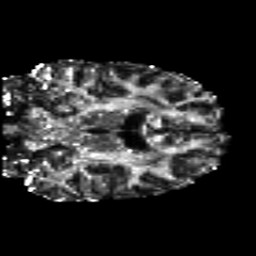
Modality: FA
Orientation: coronal
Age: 25
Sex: female
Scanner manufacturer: siemens
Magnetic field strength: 3 T
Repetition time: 8.8 s
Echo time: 0.085 s